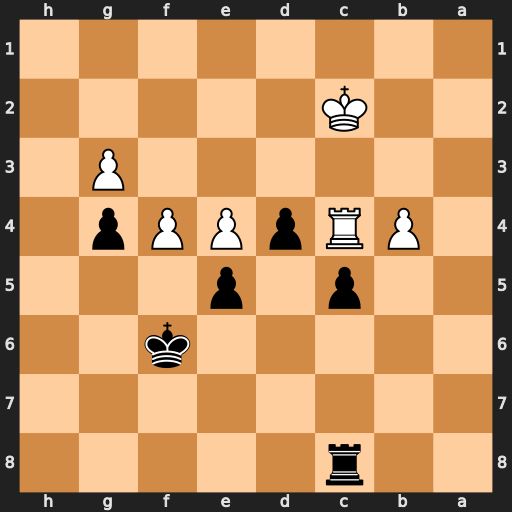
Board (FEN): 2r5/8/5k2/2p1p3/1PRpPPp1/6P1/2K5/8
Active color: b
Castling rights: -
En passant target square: -
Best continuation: exf4 Kd3 fxg3